Interaction volume radius: 5 \u00c5
Interaction volume height: 45 \u00c5
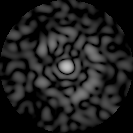
Disorder parameter: 0.8262